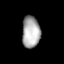
Tissue: lung
Cell type: Epithelial cells
Senescence score: 0.1529
Nuclear area (px): 561
Mean DAPI intensity: 170